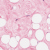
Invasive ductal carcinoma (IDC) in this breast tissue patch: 0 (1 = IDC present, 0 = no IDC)